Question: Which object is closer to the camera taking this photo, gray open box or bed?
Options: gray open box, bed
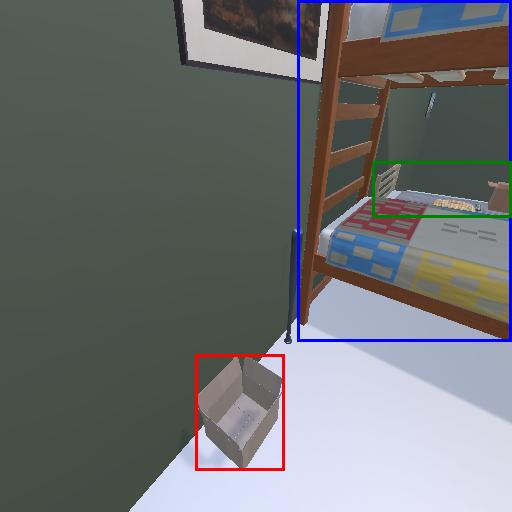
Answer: gray open box